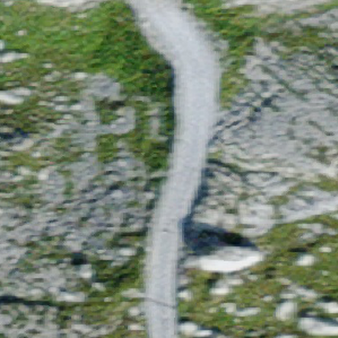
Label: bouldering_area